Field crop: maize
Growth stage: 2
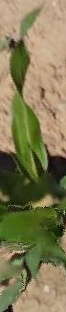
Species: maize